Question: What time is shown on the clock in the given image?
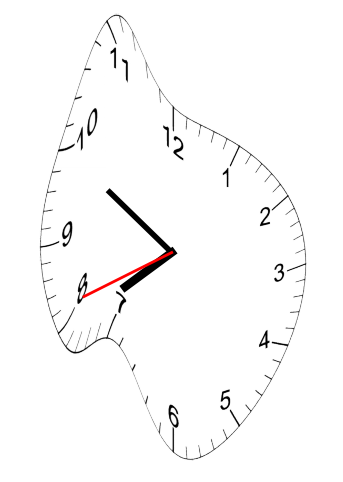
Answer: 07:49:41